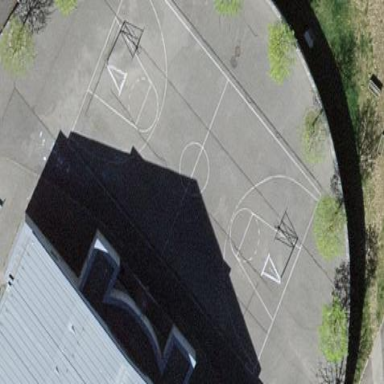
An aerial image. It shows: Basketball court on pitch.